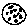
Label: moon